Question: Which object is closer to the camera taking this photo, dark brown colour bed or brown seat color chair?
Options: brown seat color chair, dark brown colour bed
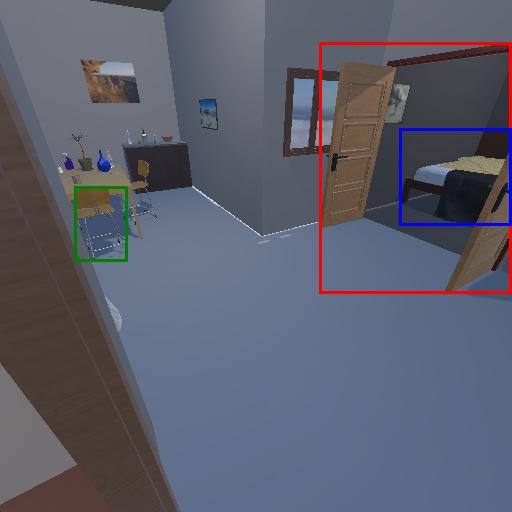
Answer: brown seat color chair